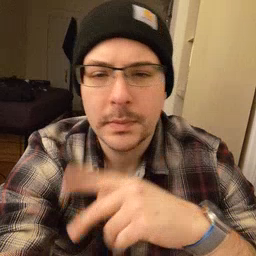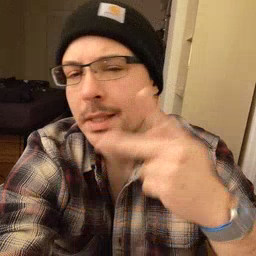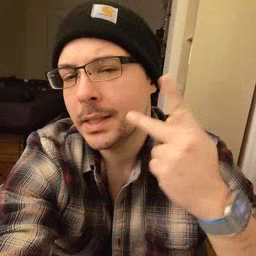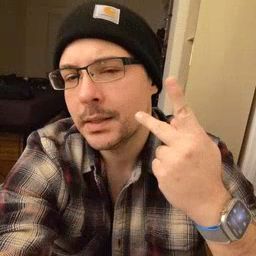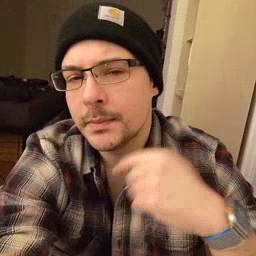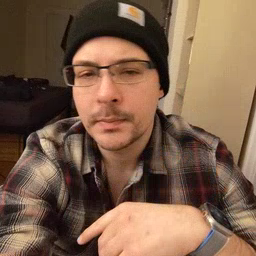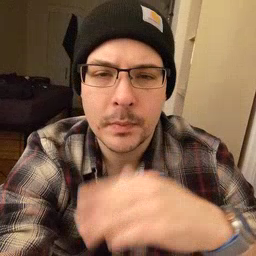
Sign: kitty